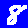
Digit: 8